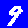
Digit: 9